Question: I have mySQL table for my data project.each table row is includes id,date,time and qty.
'''
id | date | time | qty
-------------------------
'''
I would like to query it so I can generate a HTML table with a report looking like this:

I need to sum all of qty and to a total, for a month. How would I do that use php?
this is my code that i have tried...
'''
<table width="522" border="0" align="center" bgcolor="#FF9900">
<tr bgcolor="#FF9900">
<td bgcolor="#333333" colspan="7" bgcolor="#FFFFFF" align="center"><strong>List of Shopping</strong></td>
</tr>
<tr bgcolor="#FF9900">
<td align="center"><font face="Lato" color="#D30CAB"><strong>MONTH</a></strong></font></td>
<td align="center"><font face="Lato" color="#D30CAB"><strong>QUANTITY</strong></font></td>
<td align="center"><font face="Lato" color="#D30CAB"><strong>DELETE</strong></font></td>
</tr>
<?php
include('connection.php');
$user_query=mysql_query("SELECT * FROM 'buy' WHERE 1");
while($user_rows=mysql_fetch_array($user_query))
{
?>
<tr>
<td align="center" bgcolor="#FF9900"><?php echo $user_rows['date'] ; ?></td>
<td align="center" bgcolor="#FF9900"><?php echo $user_rows['qty'] ; ?></td>
<td align="center" bgcolor="#FF9900"><a href="delete2.php<?php echo '?id='.$user_rows['id']; ?>">Delete</a></td>
</tr>
<?php }?>
</table>
</main>
<?php
$result = mysql_query("SELECT sum(qty) FROM buy") or die(mysql_error());
while ($user_rows = mysql_fetch_array($result)){
?>
<?php } ?>
'''
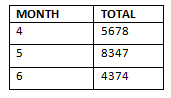
Answer: First, I would use something similiar to the following query:
'''
SELECT
MONTH(date) as month,
SUM(qty) as total
FROM table
WHERE MONTH(date) = 5
GROUP BY MONTH(date)
ORDER BY date DESC
'''
Then, using a foreach or a while (depending on the way you execute your query) loop through the array with results and build your table.
'''
<?php foreach ($results as $result): ?>
<tr>
<td><?= $result['month']; ?></td>
<td><?= $result['total']; ?></td>
</tr>
<?php endforeach; ?>
'''
The above is some pseuodo code that will help you get on the right track. Good luck!
## Edit
To help you out a bit, here is an example using your code.
'''
include('connection.php');
$query = mysql_query("SELECT
MONTH(date) as month,
SUM(qty) as total
FROM buy
WHERE MONTH(date) = 5
GROUP BY MONTH(date)
ORDER BY date DESC
") or die("Error: ".mysql_error());
$resource = array();
while ($record = mysql_fetch_assoc($query)) {
$results[] = $record;
}
'''
Your table:
'''
<table width="522" border="0" align="center" bgcolor="#FF9900">
<tr bgcolor="#FF9900">
<td bgcolor="#333333" colspan="7" bgcolor="#FFFFFF" align="center"><strong>List of Shopping</strong></td>
</tr>
<tr bgcolor="#FF9900">
<td align="center"><font face="Lato" color="#D30CAB"><strong>MONTH</a></strong></font></td>
<td align="center"><font face="Lato" color="#D30CAB"><strong>QUANTITY</strong></font></td>
<td align="center"><font face="Lato" color="#D30CAB"><strong>DELETE</strong></font></td>
</tr>
<?php foreach ($results as $result): ?>
<tr>
<?php $date = DateTime::createFromFormat('Y-m', '2016-'.$result['month']); ?>
<td align="center" bgcolor="#FF9900"><?= $date->format('M'); ?></td>
<td align="center" bgcolor="#FF9900"><?= $result['total']; ?></td>
<td align="center" bgcolor="#FF9900">Deleting will not work since it is a grouped result. You ccannot delete by id.</td>
</tr>
<?php endforeach; ?>
</table>
'''
Note for the readers: I have used 'mysql_*' because OP uses it in his code. I cannot simply ask for OP to upgrade his server before answering.